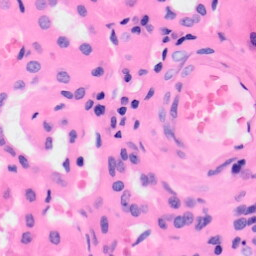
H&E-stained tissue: Kidney